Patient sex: M
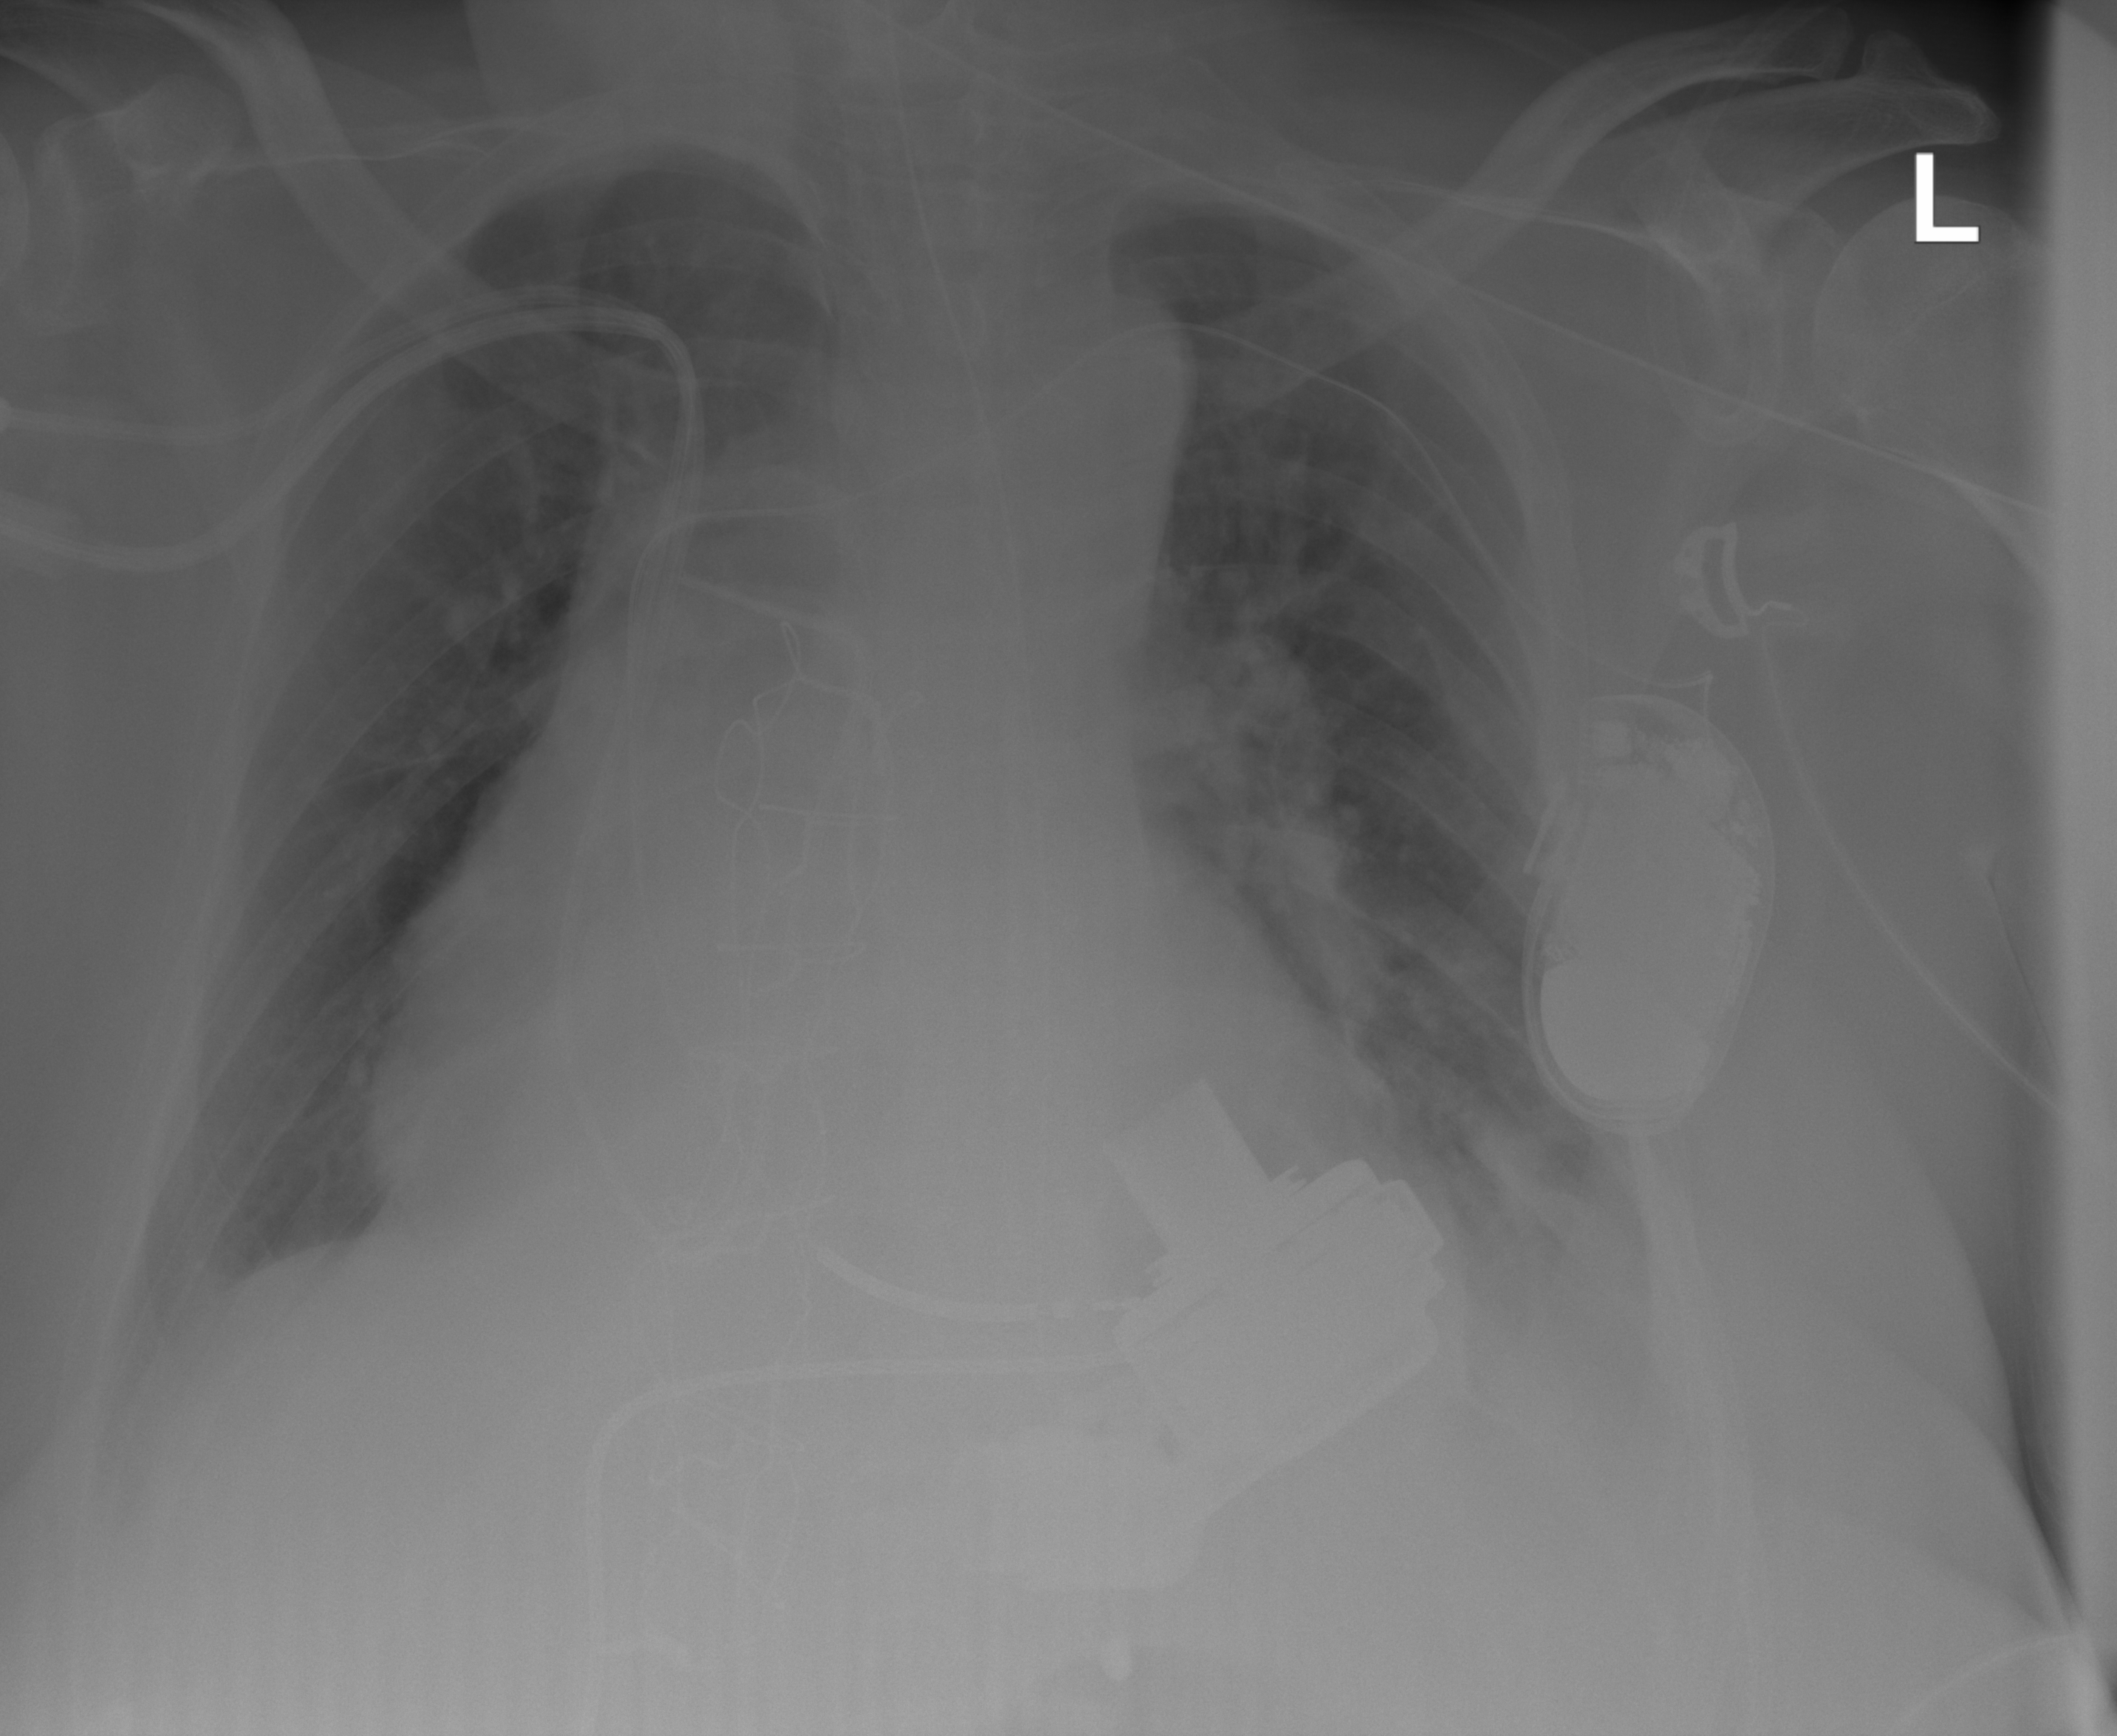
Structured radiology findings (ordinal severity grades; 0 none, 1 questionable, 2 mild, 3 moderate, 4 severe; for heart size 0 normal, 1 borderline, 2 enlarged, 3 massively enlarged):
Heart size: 2
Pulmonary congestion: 2
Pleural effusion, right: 1
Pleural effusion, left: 2
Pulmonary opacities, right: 0
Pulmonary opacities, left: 2
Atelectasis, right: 0
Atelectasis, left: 2